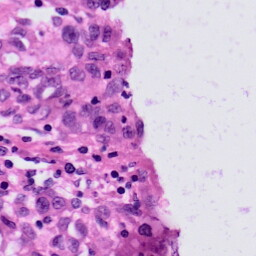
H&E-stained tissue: Skin